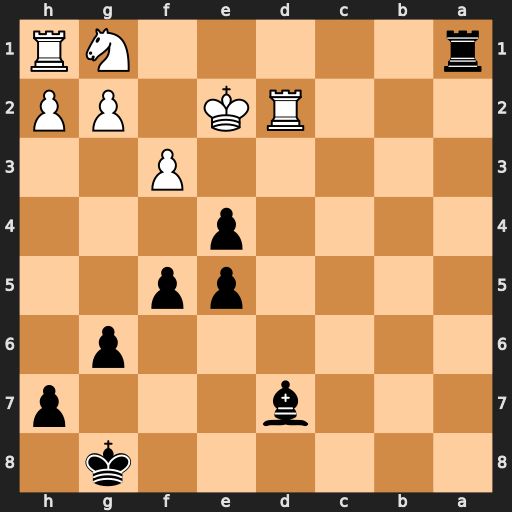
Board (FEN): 6k1/3b3p/6p1/4pp2/4p3/5P2/3RK1PP/r5NR
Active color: b
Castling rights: -
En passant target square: -
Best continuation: Bb5+ Ke3 Ra3+ Kf2 e3+